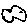
Label: fish